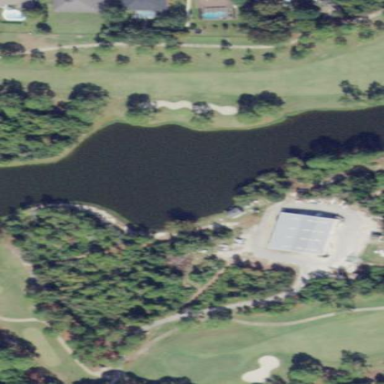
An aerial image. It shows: Golf course feature - pond classified as lateral water hazard.